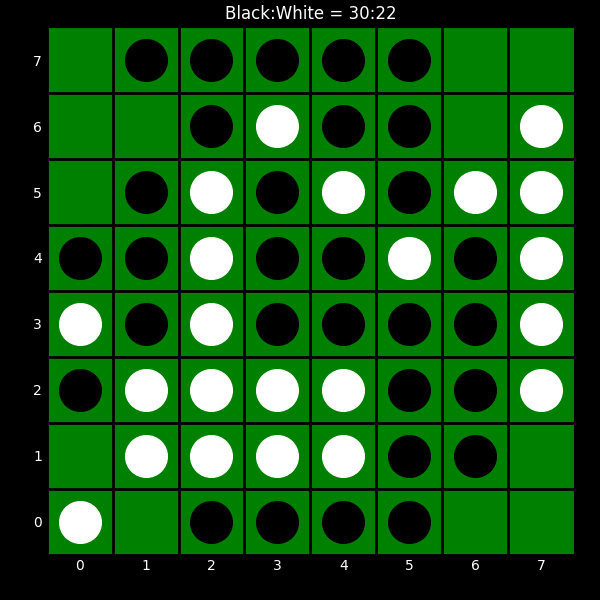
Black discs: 30
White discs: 22